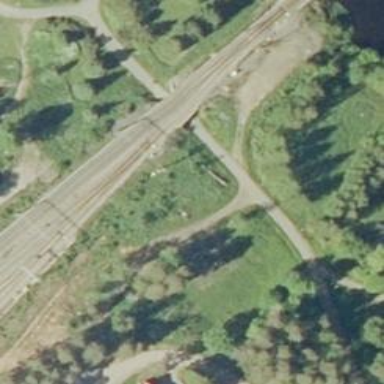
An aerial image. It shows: Rail siding with electrified contact lines for trains.